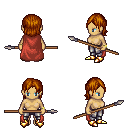
a pixel art fantasy rpg character, female body template, human, tanned skin, maroon cape, metal pants, brunette long bangs hairstyle, bracelets, gold boots, spear, four views (front, back, left, right), 2x2 character sprite sheet, small pixel art, hard edges, no anti-aliasing